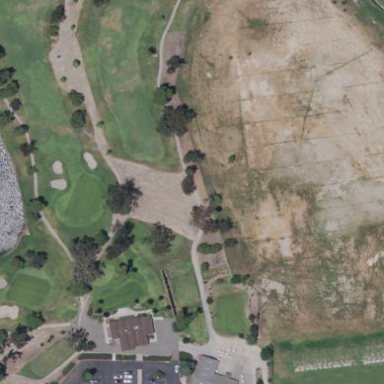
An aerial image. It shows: Driving range for golf on grass.